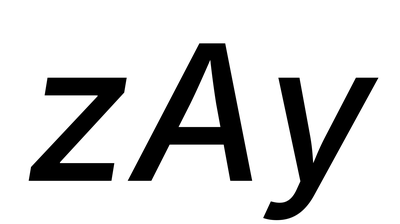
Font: Inter-Italic_Medium_Italic